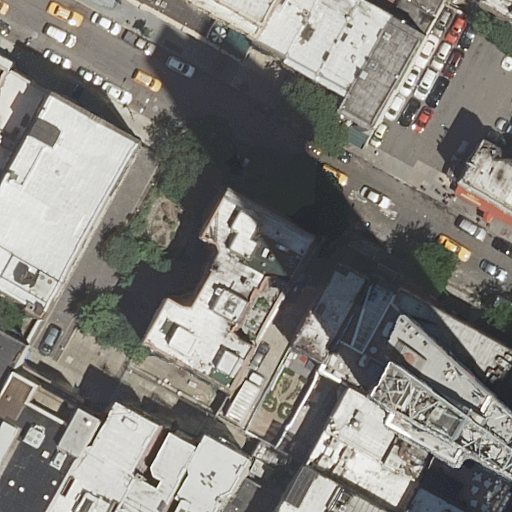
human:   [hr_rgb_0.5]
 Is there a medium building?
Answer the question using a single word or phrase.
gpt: yes

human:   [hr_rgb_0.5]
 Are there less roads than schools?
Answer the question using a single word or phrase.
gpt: no

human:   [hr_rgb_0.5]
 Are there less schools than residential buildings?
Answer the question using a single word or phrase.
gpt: yes

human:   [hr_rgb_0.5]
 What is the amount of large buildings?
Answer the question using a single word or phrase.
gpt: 4

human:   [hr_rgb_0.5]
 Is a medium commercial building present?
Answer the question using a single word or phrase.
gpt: no

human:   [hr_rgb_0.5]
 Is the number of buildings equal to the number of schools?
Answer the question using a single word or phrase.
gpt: no

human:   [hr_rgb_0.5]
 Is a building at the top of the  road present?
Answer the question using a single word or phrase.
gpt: yes

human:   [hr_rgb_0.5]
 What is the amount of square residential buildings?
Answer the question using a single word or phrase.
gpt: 0

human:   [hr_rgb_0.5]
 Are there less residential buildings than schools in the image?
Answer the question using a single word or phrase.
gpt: no

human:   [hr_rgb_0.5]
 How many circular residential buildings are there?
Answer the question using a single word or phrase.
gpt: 0

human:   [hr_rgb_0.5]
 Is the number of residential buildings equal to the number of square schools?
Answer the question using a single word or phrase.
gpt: no

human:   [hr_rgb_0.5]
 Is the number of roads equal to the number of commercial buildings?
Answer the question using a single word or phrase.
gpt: no

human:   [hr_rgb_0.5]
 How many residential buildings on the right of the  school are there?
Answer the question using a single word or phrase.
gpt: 17

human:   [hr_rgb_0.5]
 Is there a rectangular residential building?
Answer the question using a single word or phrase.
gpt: yes

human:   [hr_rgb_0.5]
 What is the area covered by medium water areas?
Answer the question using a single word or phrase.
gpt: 0m2

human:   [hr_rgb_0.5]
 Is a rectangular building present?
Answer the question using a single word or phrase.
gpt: yes

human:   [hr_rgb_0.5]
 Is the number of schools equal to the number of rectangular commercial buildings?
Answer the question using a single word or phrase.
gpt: no

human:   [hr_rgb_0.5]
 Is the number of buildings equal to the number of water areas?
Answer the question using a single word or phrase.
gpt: no

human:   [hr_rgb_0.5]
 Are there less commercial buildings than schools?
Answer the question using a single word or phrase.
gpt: yes

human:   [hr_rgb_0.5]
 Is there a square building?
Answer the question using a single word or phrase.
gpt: no

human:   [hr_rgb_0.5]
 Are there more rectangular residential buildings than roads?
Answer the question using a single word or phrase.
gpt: yes

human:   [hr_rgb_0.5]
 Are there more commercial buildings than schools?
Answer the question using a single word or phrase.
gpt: no

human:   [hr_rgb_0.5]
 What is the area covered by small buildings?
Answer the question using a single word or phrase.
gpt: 272m2

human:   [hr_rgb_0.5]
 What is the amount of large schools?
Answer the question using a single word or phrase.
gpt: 0

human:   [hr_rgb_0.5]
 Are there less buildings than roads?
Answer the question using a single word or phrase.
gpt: no

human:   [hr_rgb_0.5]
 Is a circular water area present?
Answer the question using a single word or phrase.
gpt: no

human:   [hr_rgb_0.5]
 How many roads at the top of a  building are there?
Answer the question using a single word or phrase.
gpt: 1

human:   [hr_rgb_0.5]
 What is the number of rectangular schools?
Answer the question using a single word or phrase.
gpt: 1

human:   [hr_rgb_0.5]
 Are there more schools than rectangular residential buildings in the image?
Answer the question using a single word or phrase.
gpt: no

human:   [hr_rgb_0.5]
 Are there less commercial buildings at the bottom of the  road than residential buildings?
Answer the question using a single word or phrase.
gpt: yes

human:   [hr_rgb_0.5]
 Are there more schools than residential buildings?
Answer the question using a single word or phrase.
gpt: no

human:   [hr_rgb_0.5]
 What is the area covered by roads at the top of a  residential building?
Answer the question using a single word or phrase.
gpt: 0m2

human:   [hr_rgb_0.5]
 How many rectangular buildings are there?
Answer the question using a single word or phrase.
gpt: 16

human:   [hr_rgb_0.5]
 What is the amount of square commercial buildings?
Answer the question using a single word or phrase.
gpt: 0

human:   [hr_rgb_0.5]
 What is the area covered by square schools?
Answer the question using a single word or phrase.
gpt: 0m2

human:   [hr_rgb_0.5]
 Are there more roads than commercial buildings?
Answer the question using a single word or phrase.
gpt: yes